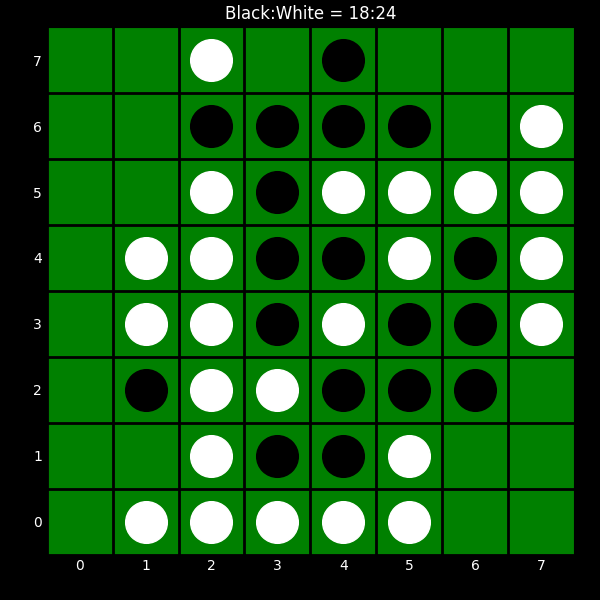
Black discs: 18
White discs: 24